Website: walmart
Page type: cart
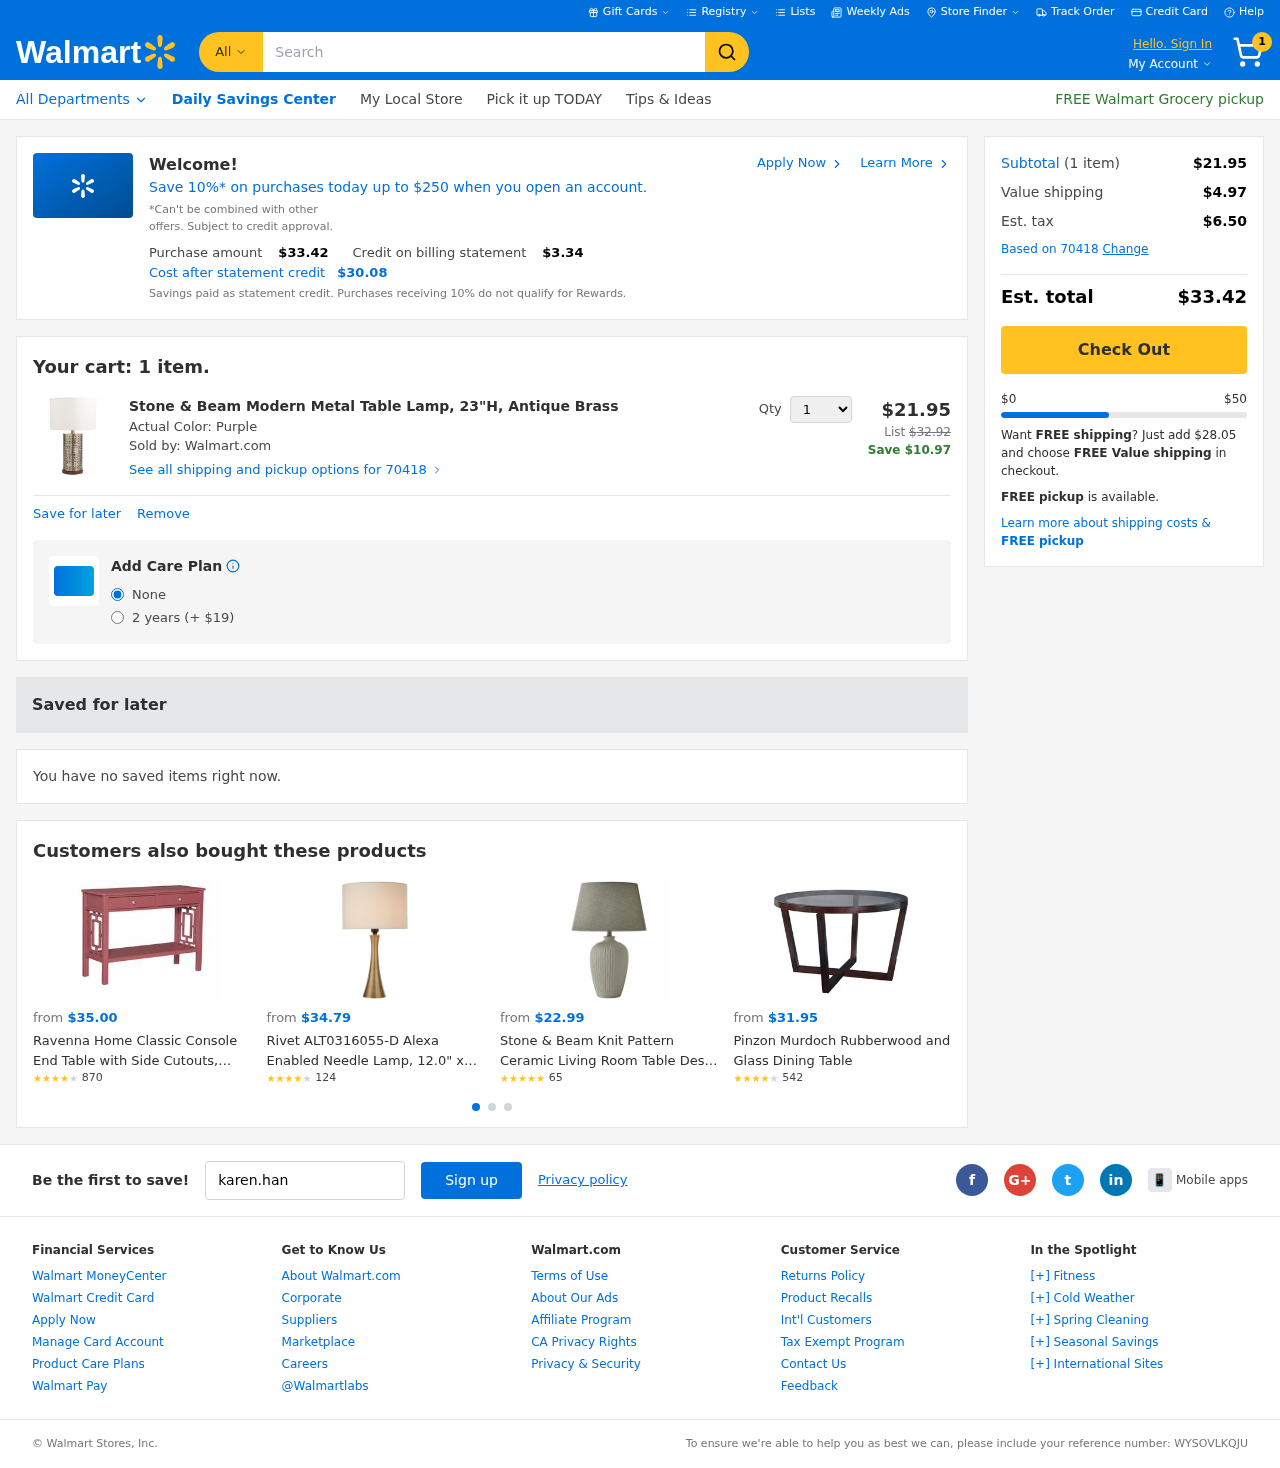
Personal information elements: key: PII_EMAIL
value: karen.hanna@gmail.com
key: PII_POSTCODE
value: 70418
Product elements: key: PRODUCT1_NAME
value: Stone & Beam Modern Metal Table Lamp, 23"H, Antique Brass
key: PRODUCT1_PRICE
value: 21.95
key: PRODUCT1_QUANTITY
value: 1
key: PRODUCT2_NAME
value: Ravenna Home Classic Console End Table with Side Cutouts, 42"W, Merlot Wood
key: PRODUCT2_NUM_RATINGS
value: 870
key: PRODUCT2_PRICE
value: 35
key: PRODUCT2_RATING
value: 4
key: PRODUCT3_NAME
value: Rivet ALT0316055-D Alexa Enabled Needle Lamp, 12.0" x 12.0" x 20.0", Table Antique Brass
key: PRODUCT3_NUM_RATINGS
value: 124
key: PRODUCT3_PRICE
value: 34.79
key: PRODUCT3_RATING
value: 3.9
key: PRODUCT4_NAME
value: Stone & Beam Knit Pattern Ceramic Living Room Table Desk Lamp With LED Light Bulb - 18 x 24 Inches,
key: PRODUCT4_NUM_RATINGS
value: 65
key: PRODUCT4_PRICE
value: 22.99
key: PRODUCT4_RATING
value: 4.5
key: PRODUCT5_NAME
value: Pinzon Murdoch Rubberwood and Glass Dining Table
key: PRODUCT5_NUM_RATINGS
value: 542
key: PRODUCT5_PRICE
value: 31.95
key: PRODUCT5_RATING
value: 3.6
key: PRODUCT1_ORIGINAL_PRICE
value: $32.92
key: PRODUCT1_SAVINGS
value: Save $10.97
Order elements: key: ORDER_NUM_ITEMS
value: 1
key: ORDER_TOTAL
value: $33.42
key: PROMO_TOTAL_AFTER_CREDIT
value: $30.08
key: ORDER_SUBTOTAL
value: $21.95
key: ORDER_SHIPPING_COST
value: $4.97
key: ORDER_TAX
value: $6.50
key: FREE_SHIPPING_REMAINING
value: $28.05
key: ORDER_REFERENCE_NUMBER
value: WYSOVLKQJU
Search elements: key: HEADER_SEARCH
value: Search
Other elements: key: PROMO_CREDIT
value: $3.34